Question: I am trying to recrate following layout in android studio:

Because i am preety new at android stuff, i first tryed with LinearLayout, and figured thath this probably wont be possible with it. Now i am trying with RelativeLayout i already created this block with color:
'''
<RelativeLayout
android:layout_width="fill_parent"
android:layout_height="80dp"
android:background="@color/red_top">
</RelativeLayout>
'''
Now i want to ask how can i divide it like it is shown at the image 1 bar at top and 2 at the bottom in the same layout, and how can i put same borders?
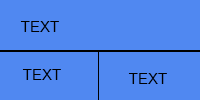
Answer: You can do this by using the following xml code:
'''
<LinearLayout xmlns:android="http://schemas.android.com/apk/res/android"
xmlns:tools="http://schemas.android.com/tools"
android:id="@+id/custom_toast_layout"
android:layout_width="match_parent"
android:layout_height="match_parent"
android:orientation="vertical" >
<TextView
android:layout_width="match_parent"
android:layout_height="wrap_content"
android:background="#CD96CD"
android:text="TEXT" />
<View
android:layout_width="match_parent"
android:layout_height="1dp"
android:background="#000000" />
<LinearLayout
android:layout_width="match_parent"
android:layout_height="wrap_content"
android:orientation="horizontal" >
<TextView
android:layout_width="match_parent"
android:layout_height="wrap_content"
android:layout_weight="1"
android:gravity="center"
android:background="#CD96CD"
android:text="TEXT" />
<View
android:layout_width="1dp"
android:layout_height="fill_parent"
android:background="#000000" />
<TextView
android:layout_width="match_parent"
android:layout_height="wrap_content"
android:layout_weight="1"
android:gravity="center"
android:background="#CD96CD"
android:text="TEXT" />
</LinearLayout>
</LinearLayout>
'''